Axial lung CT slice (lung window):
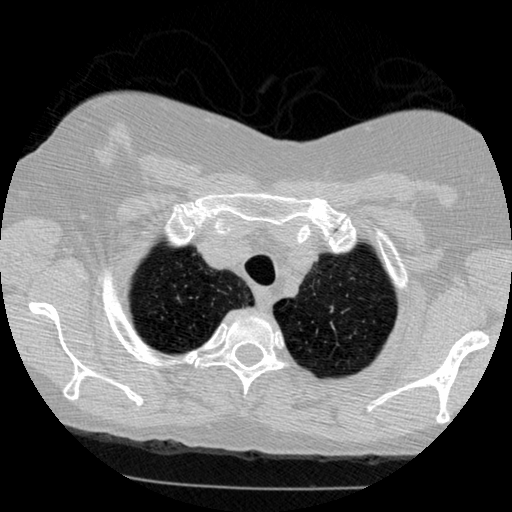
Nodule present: no